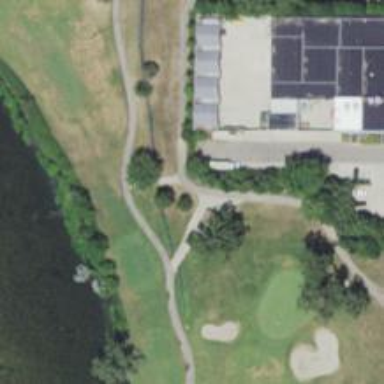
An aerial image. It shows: Path used for both walking and golf.